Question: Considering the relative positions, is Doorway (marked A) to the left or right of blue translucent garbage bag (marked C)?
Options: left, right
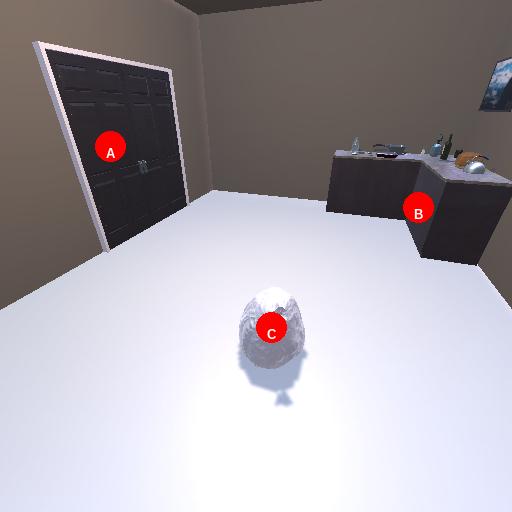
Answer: left